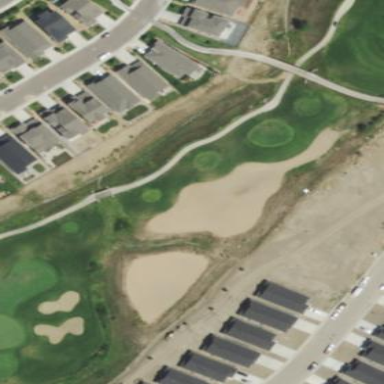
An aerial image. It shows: Sand bunker on golf course.